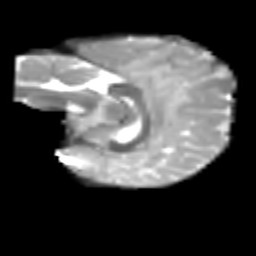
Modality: T2w
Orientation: sagittal
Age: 8
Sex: female
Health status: healthy